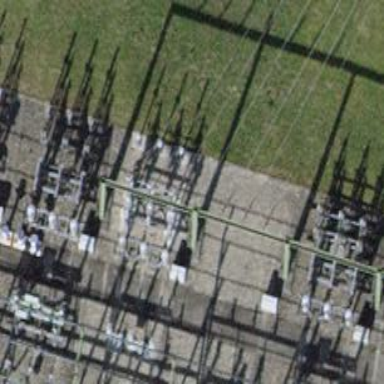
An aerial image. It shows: Insulator used in power equipment.